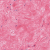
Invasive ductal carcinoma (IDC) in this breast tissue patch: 0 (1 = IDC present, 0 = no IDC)